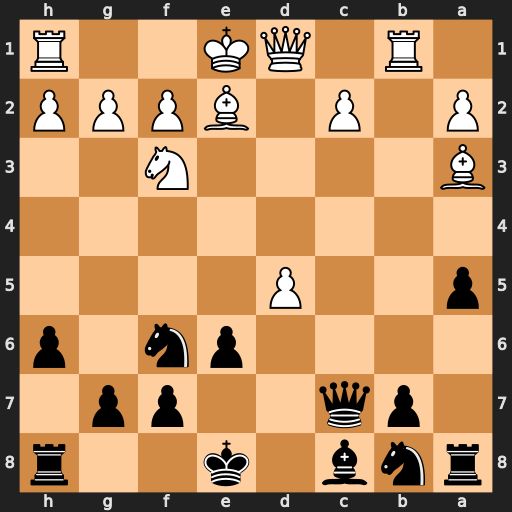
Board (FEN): rnb1k2r/1pq2pp1/4pn1p/p2P4/8/B4N2/P1P1BPPP/1R1QK2R
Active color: b
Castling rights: Kkq
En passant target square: -
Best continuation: Qc3+ Qd2 Qxa3